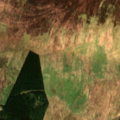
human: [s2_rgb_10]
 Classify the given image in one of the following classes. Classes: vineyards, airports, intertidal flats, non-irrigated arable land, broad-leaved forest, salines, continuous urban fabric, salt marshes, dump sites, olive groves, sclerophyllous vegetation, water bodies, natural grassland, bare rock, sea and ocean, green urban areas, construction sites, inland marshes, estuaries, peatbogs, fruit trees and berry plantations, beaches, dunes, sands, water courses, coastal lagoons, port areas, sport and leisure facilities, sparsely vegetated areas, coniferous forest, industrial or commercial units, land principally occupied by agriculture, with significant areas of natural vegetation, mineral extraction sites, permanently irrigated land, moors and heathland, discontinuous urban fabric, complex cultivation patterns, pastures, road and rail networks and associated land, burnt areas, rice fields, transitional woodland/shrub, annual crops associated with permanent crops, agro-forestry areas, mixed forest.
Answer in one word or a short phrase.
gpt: coniferous forest, natural grassland, moors and heathland, transitional woodland/shrub